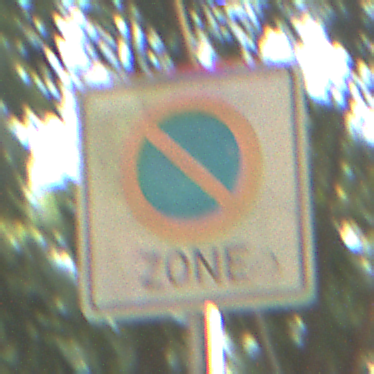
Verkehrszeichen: BeginnEingeschraenktesHalteverbotZone
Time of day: SunriseSunset
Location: Outdoor (Suburban)
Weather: Clear
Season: NotSpecified
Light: Natural